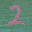
Label: 2